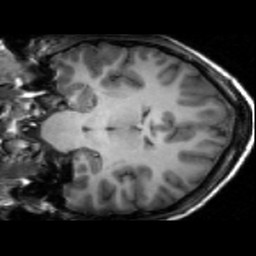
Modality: T1w
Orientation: coronal
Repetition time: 0.008948 s
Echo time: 0.001784 s